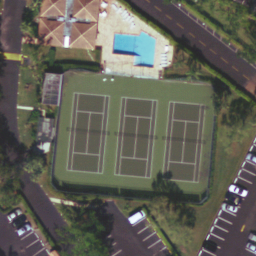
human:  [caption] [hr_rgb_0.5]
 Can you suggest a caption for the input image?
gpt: There are three tennis courts arranged neatly with a swimming pool beside .

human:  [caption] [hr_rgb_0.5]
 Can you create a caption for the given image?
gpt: Three tennis courts arranged neatly with some plants surrounded .

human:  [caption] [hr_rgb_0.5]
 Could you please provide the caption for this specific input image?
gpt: There are three tennis courts arranged in line with a swimming pool beside .

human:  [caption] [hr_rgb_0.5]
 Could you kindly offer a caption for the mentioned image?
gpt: Three tennis courts arranged in lines are surrounded by some trees .

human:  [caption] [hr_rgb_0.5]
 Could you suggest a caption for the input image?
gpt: There are three tennis courts arranged neatly with a swimming pool beside .